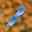
Label: 1